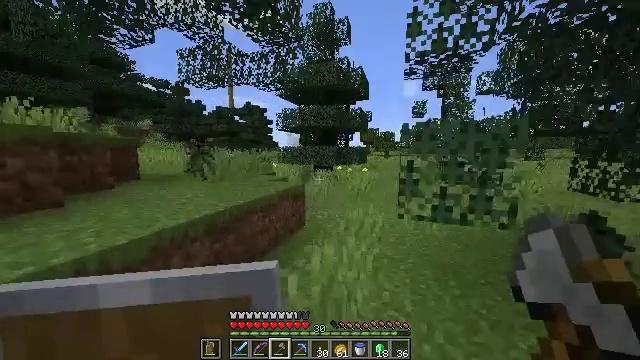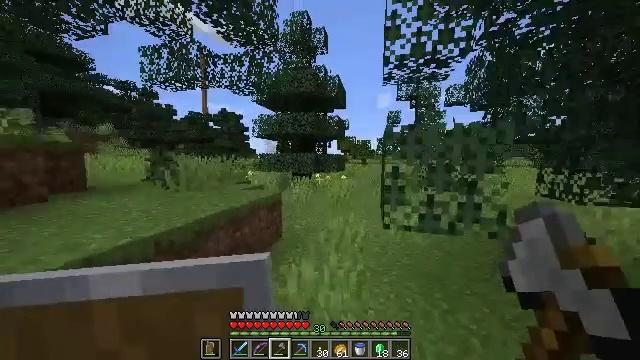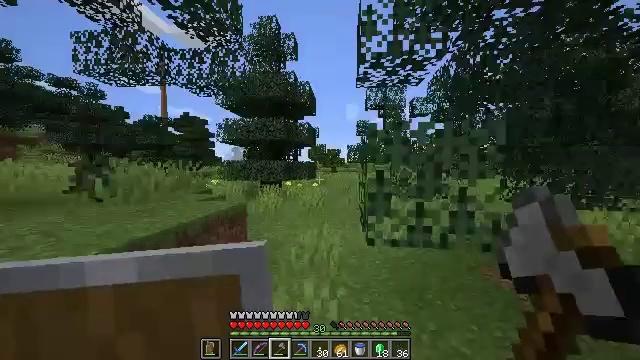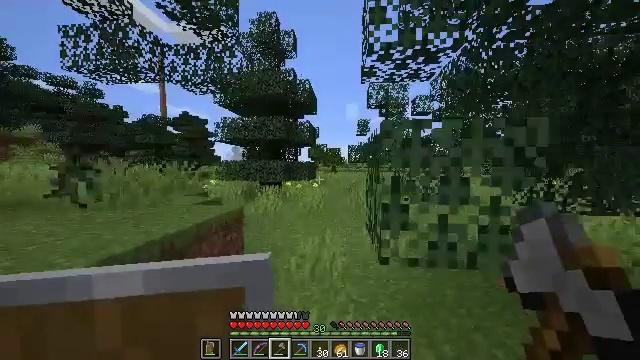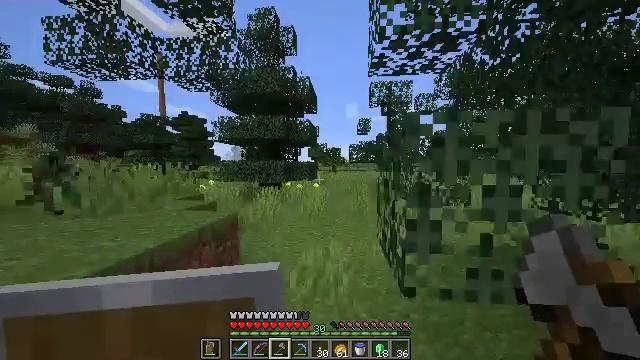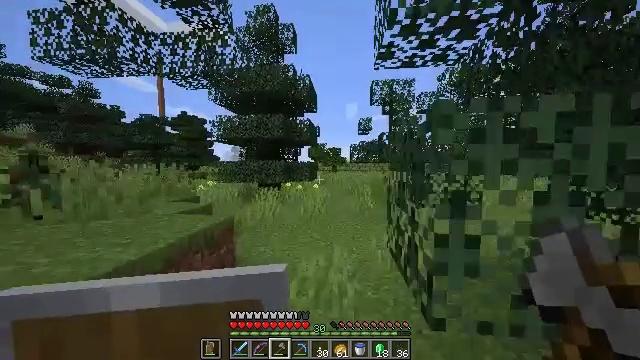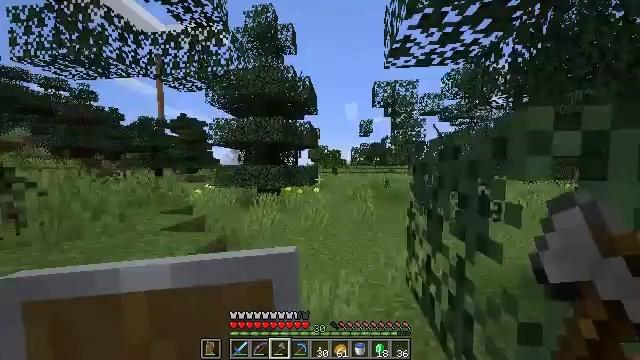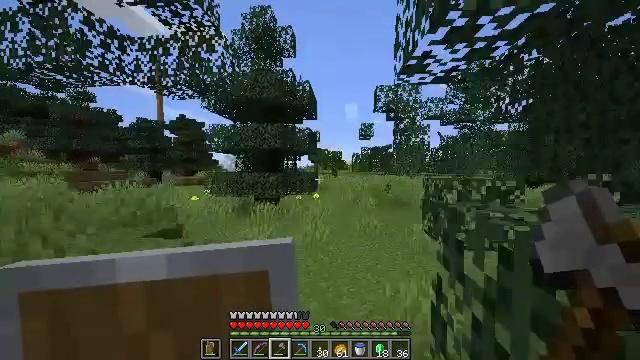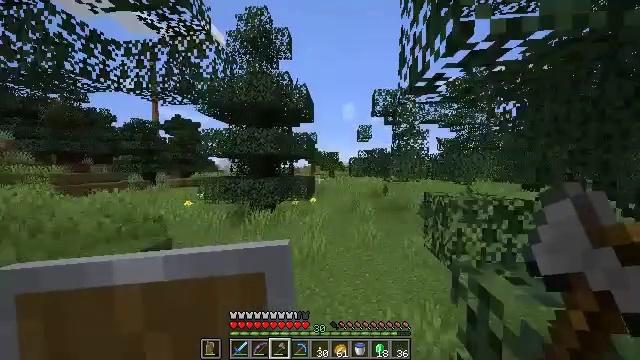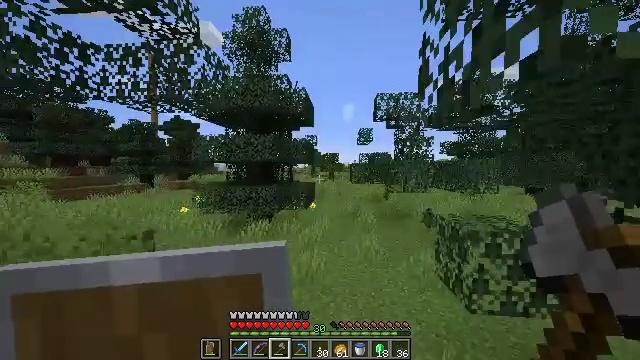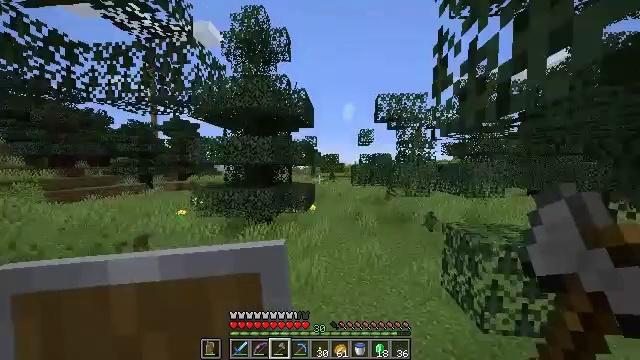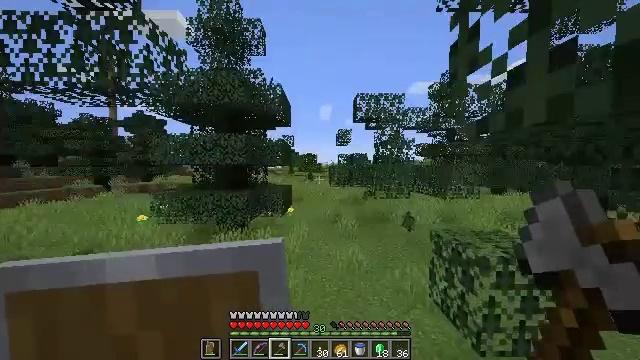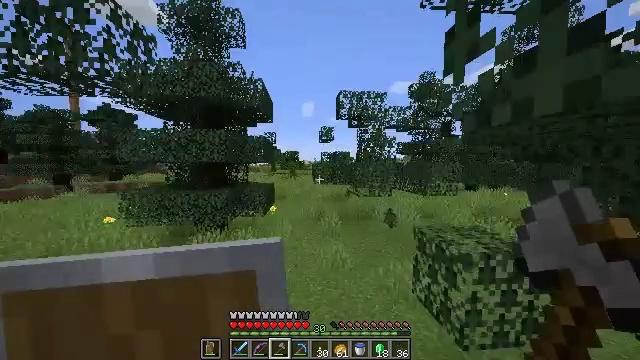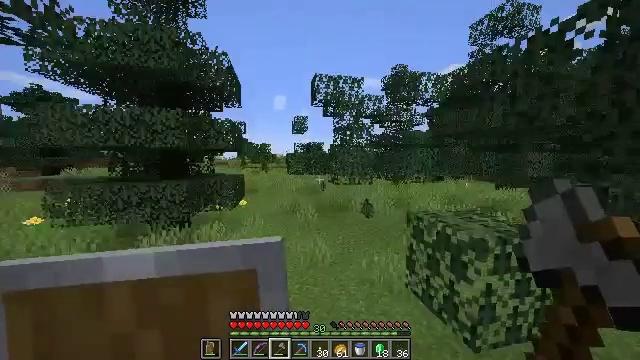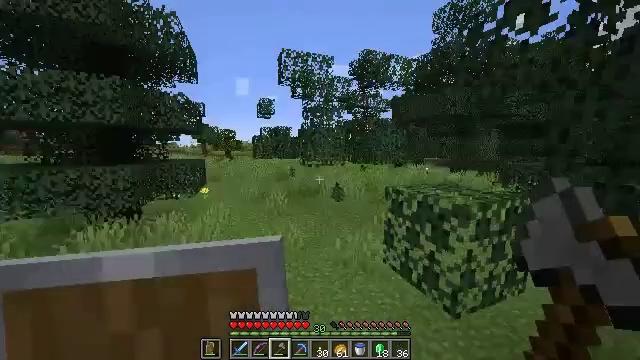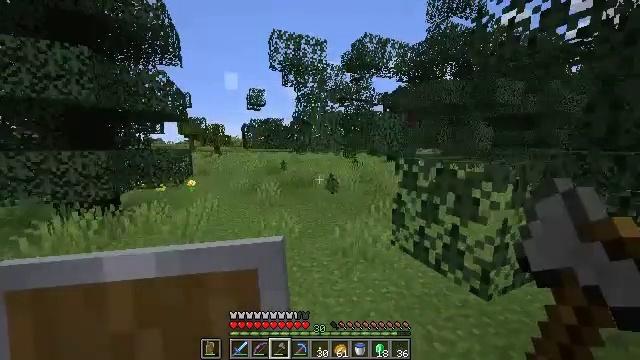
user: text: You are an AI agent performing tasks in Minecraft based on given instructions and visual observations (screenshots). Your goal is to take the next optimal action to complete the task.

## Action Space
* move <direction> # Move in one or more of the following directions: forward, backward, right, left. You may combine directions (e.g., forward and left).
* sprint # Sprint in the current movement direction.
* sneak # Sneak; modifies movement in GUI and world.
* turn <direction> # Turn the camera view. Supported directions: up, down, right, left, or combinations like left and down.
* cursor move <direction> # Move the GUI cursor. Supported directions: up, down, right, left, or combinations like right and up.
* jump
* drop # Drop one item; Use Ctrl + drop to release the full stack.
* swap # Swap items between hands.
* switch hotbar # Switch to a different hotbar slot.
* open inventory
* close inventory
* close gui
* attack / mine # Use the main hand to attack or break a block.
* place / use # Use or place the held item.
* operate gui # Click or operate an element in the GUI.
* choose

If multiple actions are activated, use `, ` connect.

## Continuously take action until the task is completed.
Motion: motion action
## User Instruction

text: Punch the spruce leaves to get saplings.
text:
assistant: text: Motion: move forward, turn right and up
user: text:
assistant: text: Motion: move forward, turn right and up
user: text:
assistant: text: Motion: move forward
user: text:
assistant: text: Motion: move forward
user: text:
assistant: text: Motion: move forward
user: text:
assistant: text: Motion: move forward, jump
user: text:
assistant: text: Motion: move forward, jump
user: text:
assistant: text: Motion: move forward, jump
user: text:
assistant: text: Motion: move forward
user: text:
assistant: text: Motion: move forward
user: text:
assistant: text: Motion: move forward, turn right
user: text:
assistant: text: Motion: move forward, turn right
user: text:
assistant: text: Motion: move forward, turn right and down
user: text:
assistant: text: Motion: move forward, turn right and down
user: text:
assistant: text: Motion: move forward, turn right
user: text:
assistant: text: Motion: move forward
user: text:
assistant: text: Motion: move forward, turn right
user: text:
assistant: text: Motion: move forward, turn right
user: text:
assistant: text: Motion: move forward
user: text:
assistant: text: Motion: move forward
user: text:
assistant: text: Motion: move forward, jump
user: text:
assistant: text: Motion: move forward, jump
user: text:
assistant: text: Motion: move forward, jump
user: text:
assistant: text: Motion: move forward, jump
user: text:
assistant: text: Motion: move forward
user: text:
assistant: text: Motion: move forward, turn right and up
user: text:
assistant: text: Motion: move forward, turn right and up
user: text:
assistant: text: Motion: move forward, turn right
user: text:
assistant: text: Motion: move forward and move right, turn right and up
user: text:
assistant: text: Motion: move forward and move right